Interaction volume radius: 10 \u00c5
Interaction volume height: 15 \u00c5
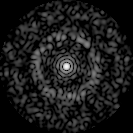
Disorder parameter: 0.8213